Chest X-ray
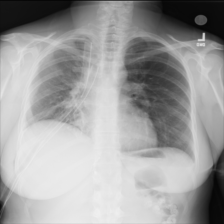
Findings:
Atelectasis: negative
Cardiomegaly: negative
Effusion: negative
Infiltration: negative
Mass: negative
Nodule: negative
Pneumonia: negative
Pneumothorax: positive
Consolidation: negative
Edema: negative
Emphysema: negative
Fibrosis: negative
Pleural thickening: negative
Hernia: negative